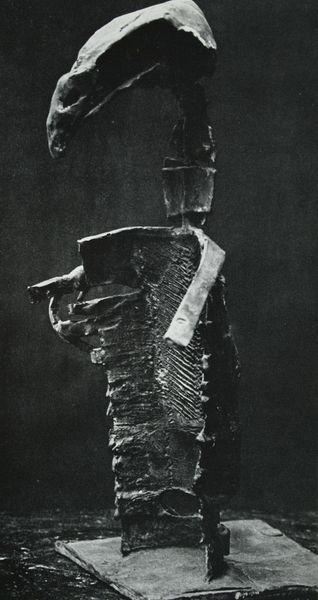
Titel: L'Oiseau, Vogel
Künstler: Germaine Richier
Schlagwörter: adler, dunkel, flügel, fuß, kopf, schatten, vogel, weiß, grau, licht, schwarz, tier, arm, arme, augen, schädel, sockel, stehen, stein, steine, tod, hals, auge, rund, turm, skulptur, statue, füße, schnabel, moderne, abstrakt, modern, mauer, naiv, zeitgenössisch, metall, bronze, plastik, plinthe, oberkörper, abstraktion, foto, fotografie, photographie, knochen, eisen, rippen, schulterblatt, wirbel, wirbelsäule, schwarzweiß, augenhöhlen, photo, halbrund, skelett, picasso, halb, wesen, geier, basis, objekt, unheimlich, primitiv, drache, mamor, bronzeplastik, schnabeltier, monster, gerippe, skellett, vogelmensch, archäologie, rippe, vertikal, armstumpf, mutant, pappe, skurril, skellet, armstümpfe, ready made, augenhöhle, alien, saurier, mamot, ich sehe nichts, basisi, allansichtig, außerirdischer, halswirbel